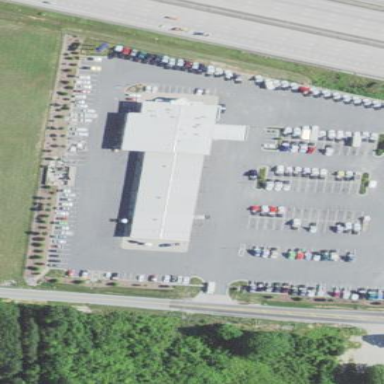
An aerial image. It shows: Car shop building.